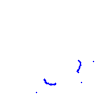
Particle: kaon